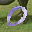
Label: 0